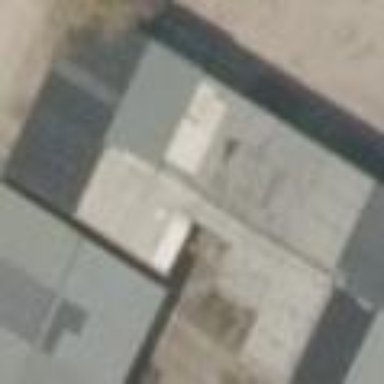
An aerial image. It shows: Group of garages.